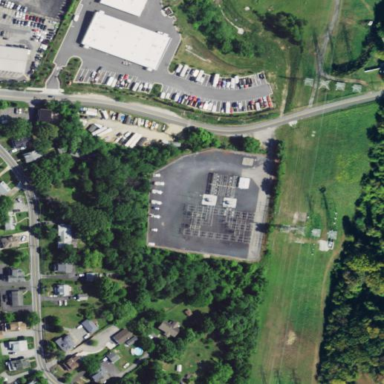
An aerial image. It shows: Chain link fence surrounds power substation.